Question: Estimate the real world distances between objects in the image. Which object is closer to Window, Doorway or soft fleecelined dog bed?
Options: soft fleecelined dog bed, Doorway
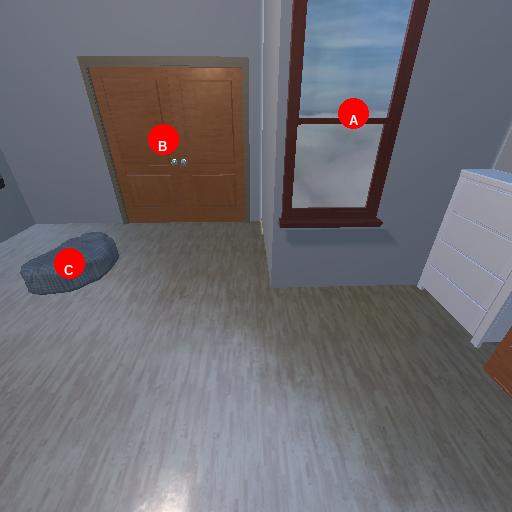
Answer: soft fleecelined dog bed